Question: I am looking at this:
> Suggest a Data Structure to handle shipping boxes where each box has: special ID, weight and size.From all boxes which have a maximum size of (i.e. 'size <= v') find the heaviest one in time, where is the number of total saved boxes.You may assume that all weights are different.
I want to save those boxes in an AVL tree.
I know that the solution would be sorting the boxes according to their size and saving some extra data in each node, but I'm not sure which data would be helpful.
Example of extra data saved in each node:
-
# Example
Consider the following AVL tree, where we are looking for the heaviest box whose size is less than 25:

What kind of information would help decide to go right or left from the root?
---
<URL>
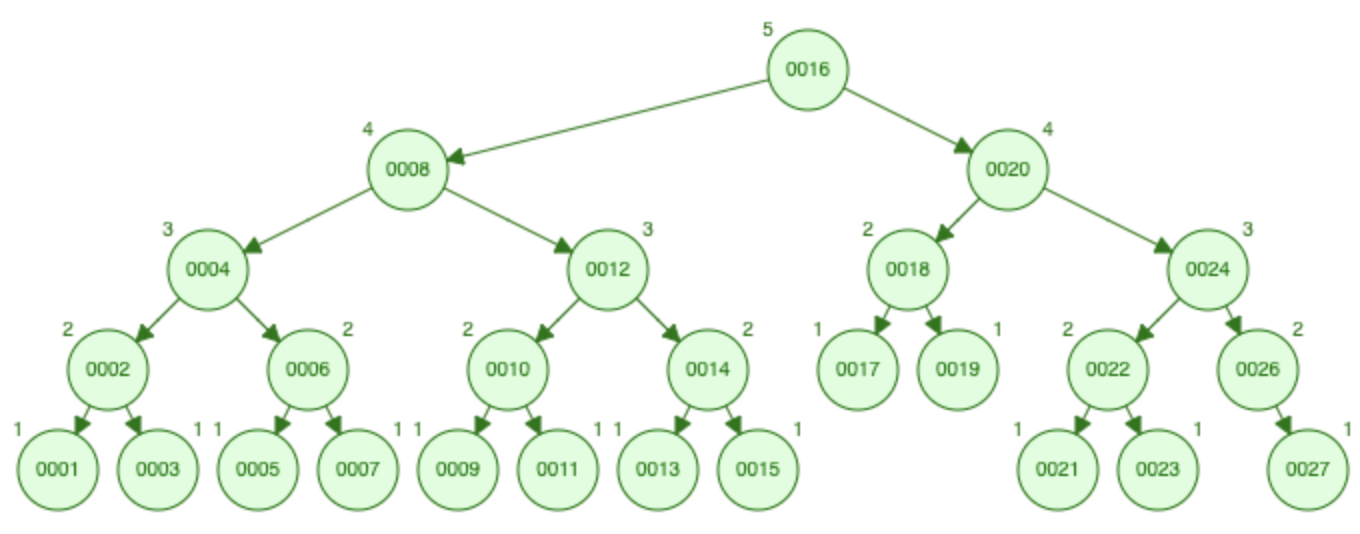
Answer: You would key your AVL tree by size, and store (and maintain) the weight that can be found in a node's subtree, taking into account also the node's own weight.
This will allow to:
- -
The operations on the AVL tree need to be extended so to ensure that the maximum weight is correctly maintained. For instance, when a node is inserted, its weight should bubble up for as long that weight determines the maximum weight stored in an ancestor node. The algorithms for deletions and rotations should be updated to also maintain this extra information in a sound way. But this is all possible without affecting the related time complexities.
## Implementation
This implementation will only focus on finding the desired node. It does not implement the AVL balancing, nor the delete operation. So it is a plain binary tree, with only insertion and lookup features.
I define the following methods on a basic 'Node' class that has 'size', 'weight' and 'maxWeight' properties:
- 'pathToSize(size)': this will find the insertion spot where one could insert a node with the given size as a leaf.
It returns an array of ancestor nodes that constitute the path from root to the parent below which such a node could be inserted.- 'findHeaviest()': this will take the 'maxWeight' information from the current node and return a node in this node's subtree that matches that weight.
There are three possibilities:- 'maxWeight'- 'maxWeight'- 'maxWeight'- 'findHeaviestWithMaxSize(size)': this implements the actual algorithm. It calls 'pathToSize(size)' to get a path.
Then it will look for nodes on that path whose size is not greater than the given size. Otherwise put: these are the
nodes where the path took a right turn (unless it was the last node on the path). For these nodes we need to check two
things:- - 'maxWeight'After this scan, we know where to look: either we have the node itself, or we have a subtree where we should find a node with that 'maxWeight'.
For the latter case we can use the method 'findHeaviest' above.
Below I provide a snippet in JavaScript which allows you to define a binary tree with an input of data pairs, or to just get a random tree with 10 nodes.
You can then change the value of the 'size' parameter and see visually (with a little arrow) which node gets selected that has a size that is not greater and maximises the weight.
Obviously the snippet has some code for the user-interface, but the core is in the above mentioned methods of the 'Node' class.
'''
class Node {
constructor(size, weight) {
this.size = size;
this.weight = weight;
this.left = null;
this.right = null;
this.maxWeight = weight;
}
pathToSize(size) {
// Find a path to a node that would be the parent if
// a new node were added with the given size.
let child = size < this.size ? this.left : this.right;
if (child === null) return [this];
// Use recursion to add the rest of the path
return [this, ...child.pathToSize(size)];
}
findHeaviest() {
// Find a decendant that has a weight equal to the maxWeight of this node
if (this.weight === this.maxWeight) return this;
// As it is not this node that has that weight, it must be found
// in the left or the right subtree:
if (this.left !== null && this.left.maxWeight === this.maxWeight) {
return this.left.findHeaviest();
} else if (this.right !== null && this.right.maxWeight === this.maxWeight) {
return this.right.findHeaviest();
}
throw "tree is inconsistent";
}
findHeaviestWithMaxSize(size) {
let path = this.pathToSize(size);
// All nodes that have a size up to the given size are represented by this path, as follows:
// If a node on the path has a size that is not greater, then:
// that node itself and its complete left subtree is in that collection.
// The union of those collections has all nodes with a size up to the given size.
// So we will now find where in those collections we have the heaviest node.
let maxWeight = -Infinity; // The greatest weight we can find among valid nodes
let bestTree = null; // subtree with heaviest node
for (let node of path) {
if (node.size > size) continue; // skip this node
// Check the weight(!) of the current node:
if (node.weight > maxWeight) {
maxWeight = node.weight; // not its maxWeight!!
bestTree = node;
}
// Check the maxWeight(!) of the left subtree
node = node.left;
if (node !== null && node.maxWeight > maxWeight) {
maxWeight = node.maxWeight;
bestTree = node;
}
}
if (bestTree === null) return null; // there is no such node
// Get the node with that maxWeight in the identified node/subtree
if (bestTree.weight === maxWeight) return bestTree;
return bestTree.findHeaviest();
}
toString(node) {
// Provide a string representation of this tree
let left = [];
let right = [];
if (this.left !== null) left = this.left.toString(node).split("
");
if (this.right !== null) right = this.right.toString(node).split("
");
let leftWidth = left[0]?.length || 0;
let rightWidth = right[0]?.length || 0;
let width = leftWidth + 5 + rightWidth;
let lines = Array.from({length: Math.max(left.length, right.length)}, (_, i) =>
(left[i] || " ".repeat(leftWidth)) + " " + (right[i] || ""));
if (lines.length) {
lines.unshift(
(leftWidth ? left[0].replace(/\S.*/, "+").padEnd(leftWidth+2, "-") : " ".repeat(leftWidth+2))
+ "+++"[!leftWidth * 2 + !rightWidth]
+ (rightWidth ? right[0].replace(/.*\S/, "+").padStart(rightWidth+2, "-") : " ".repeat(rightWidth+2))
);
lines.unshift("|".padStart(leftWidth+3).padEnd(width));
}
lines.unshift((String(this.weight).padStart(4, "0") + "g").padStart(leftWidth+5).padEnd(width));
lines.unshift((String(this.size).padStart(4, "0") + "m").padStart(leftWidth+5).padEnd(width));
lines.unshift((node === this ? "V" : "|").padStart(leftWidth+3).padEnd(width));
return lines.join("
");
}
}
class Tree {
constructor() {
this.root = null;
// Only needed for this demo:
// for exporting the insertions that are made
this.array = [];
}
add(size, weight) {
this.array.push([size, weight]);
if (this.root === null) {
this.root = new Node(size, weight);
return;
}
let path = this.root.pathToSize(size);
let parent = path.pop();
if (size < parent.size) {
parent.left = new Node(size, weight);
} else {
parent.right = new Node(size, weight);
}
// Adjust weight of ancestors
while (parent !== undefined && parent.maxWeight < weight) {
parent.maxWeight = weight;
parent = path.pop();
}
}
toString(markedNode) {
if (this.root === null) return "";
return this.root.toString(markedNode);
}
findHeaviestWithMaxSize(size) {
if (this.root === null) return null;
return this.root.findHeaviestWithMaxSize(size);
}
static from(arr) {
let tree = new Tree;
for (let pair of arr) {
tree.add(...pair);
}
return tree;
}
}
let tree = new Tree;
// I/O handling below:
let inpJson = document.getElementById("json");
let inpSize = document.getElementById("size");
let inpWeight = document.getElementById("weight");
let btnCreate = document.getElementById("create");
let output = document.querySelector("pre");
function refresh() {
let node = tree.findHeaviestWithMaxSize(+inpSize.value);
output.textContent = tree.toString(node);
json.value = JSON.stringify(tree.array);
}
function load() {
let array;
try {
array = JSON.parse(json.value);
} catch {
return;
}
tree = Tree.from(array);
refresh();
}
inpJson.addEventListener("input", load);
inpSize.addEventListener("input", refresh);
btnCreate.addEventListener("click", function() {
tree = randomTree();
refresh();
});
function randBetween(a, b) {
return Math.floor(Math.random() * (b - a + 1) + a);
}
function randPair() {
return [randBetween(0, 10), randBetween(0, 10)];
}
function randomTree() {
let array = Array.from({length: 10}, randPair);
return Tree.from(array);
}
load();
'''
'''
#json { width: 100% }
#size { width: 3em }
'''
'''
JSON with [size, weight] pairs, in insertion order:<br>
<input id="json" value="[[6,8],[4,1],[8,10],[5,5],[7,5],[9,6],[5,9],[6,7],[8,6]]"><br>
<button id="create">Randomise</button><br>
<hr>
Find heaviest node with size at most: <input id="size" type="number" value="5">m<br>
<pre>
</pre>
'''
To better enjoy this snippet, make sure to enlarge it with the "Full Page" link, once you have it running.